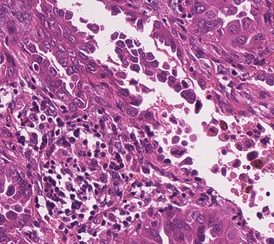
Tumor epithelial tissue: yes
Tumor-associated stroma tissue: yes
Normal tissue: no